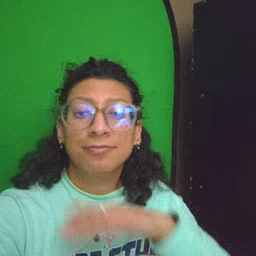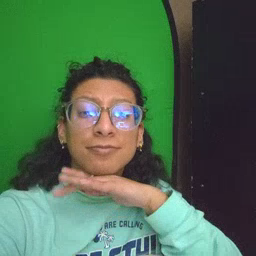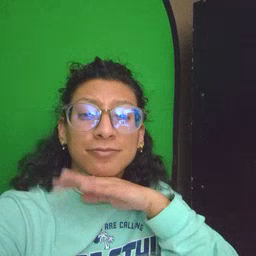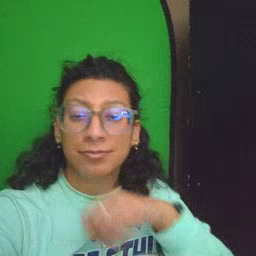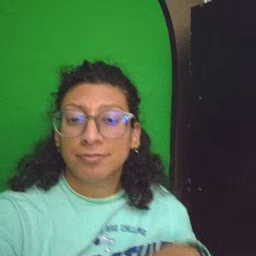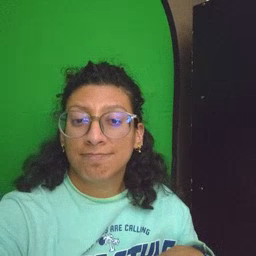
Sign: dirty